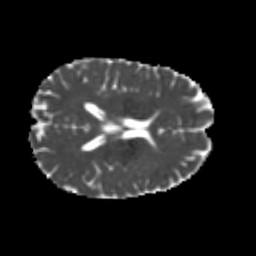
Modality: MD
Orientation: axial
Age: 20
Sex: female
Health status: healthy
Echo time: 0.074 s